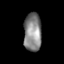
Tissue: lung
Cell type: Others
Senescence score: 0.2098
Nuclear area (px): 660
Mean DAPI intensity: 133.817